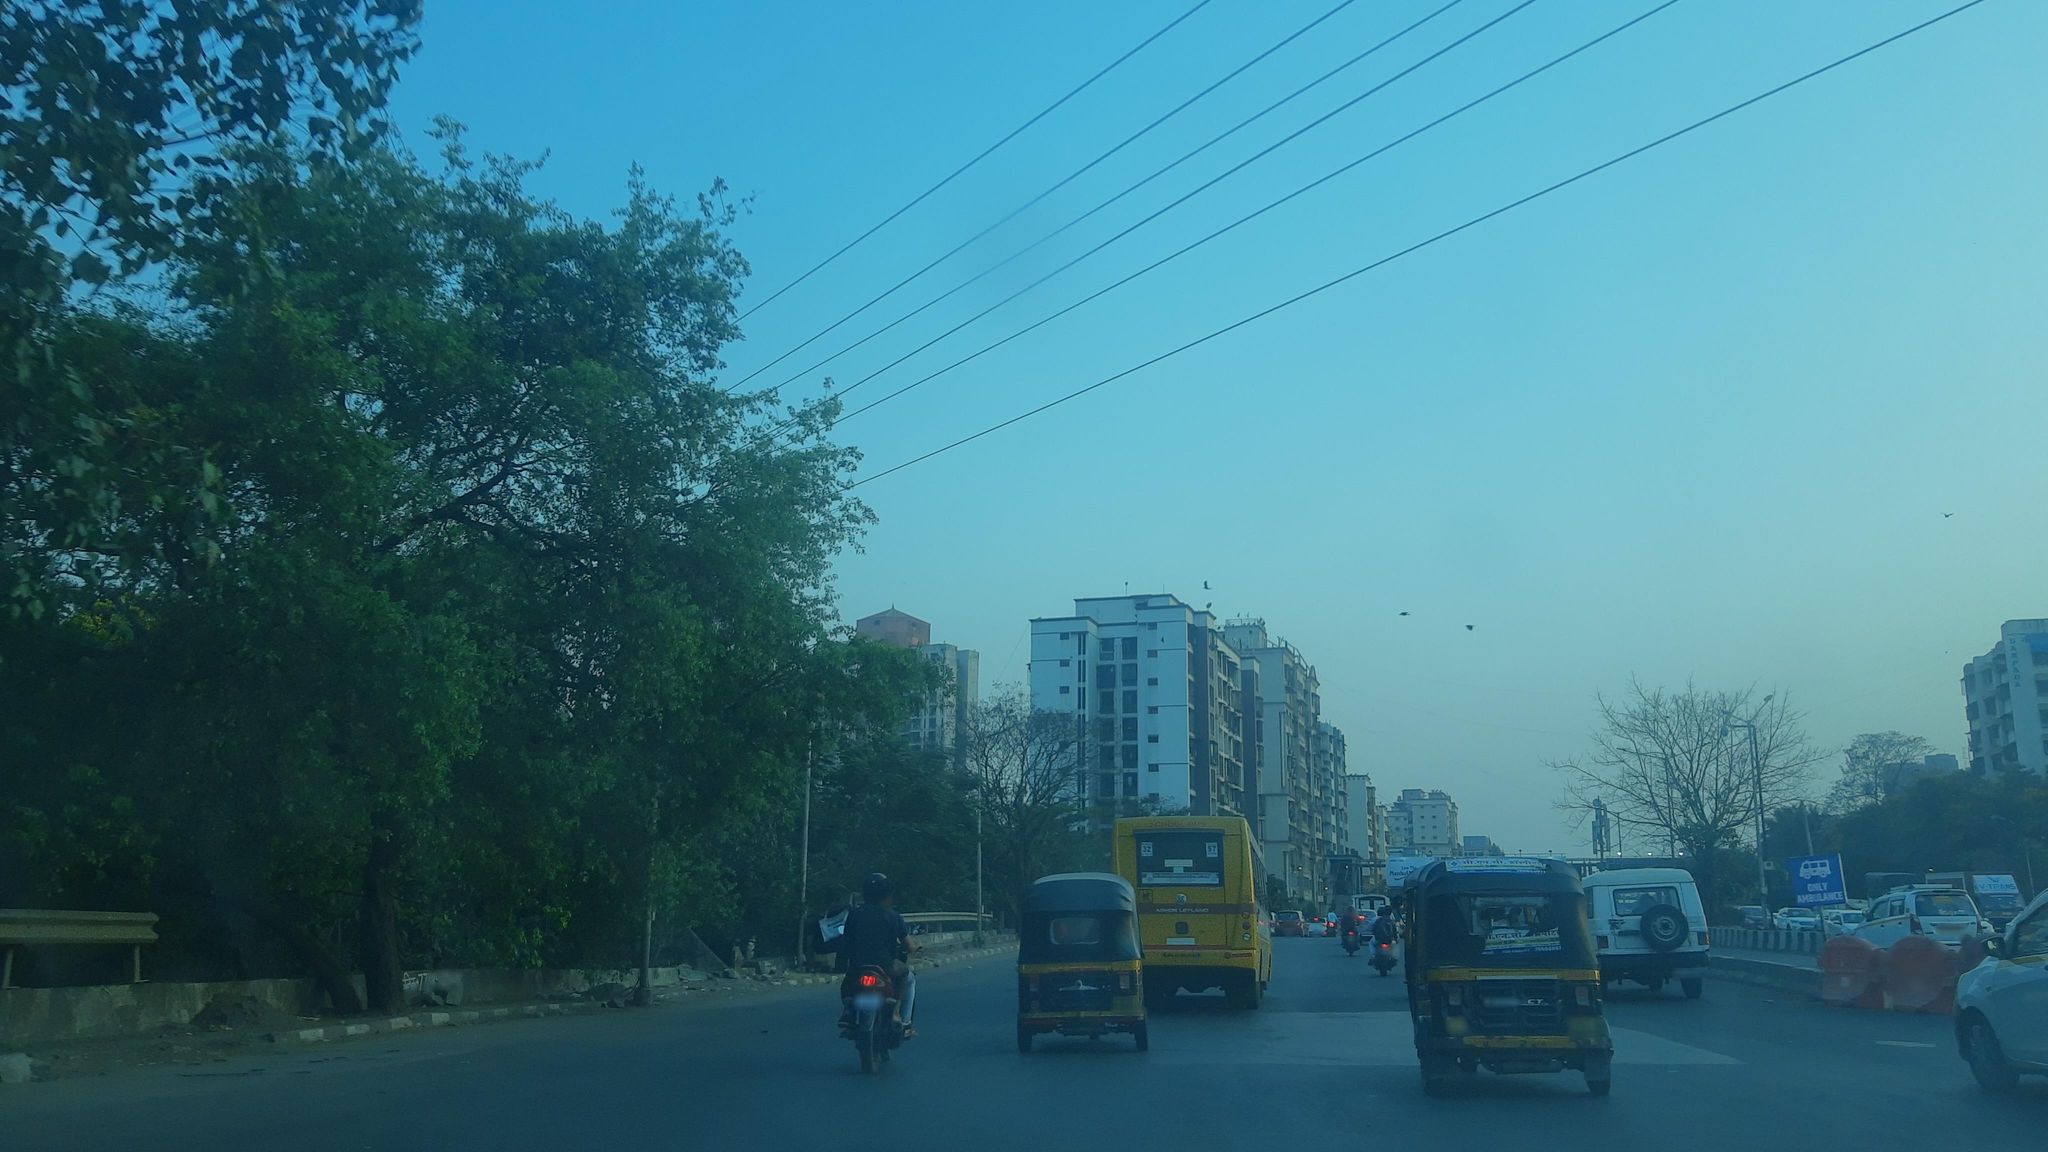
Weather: clear
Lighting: day
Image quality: good
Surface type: driving surface
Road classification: service
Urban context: urban centre
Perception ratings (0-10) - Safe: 1.22, Lively: 7.81, Beautiful: 2.77, Boring: 1.48, Depressing: 8.34, Wealthy: 3.16